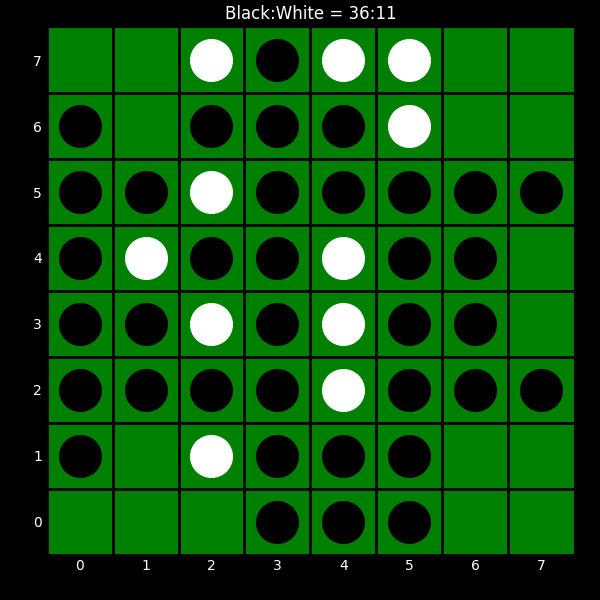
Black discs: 36
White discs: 11